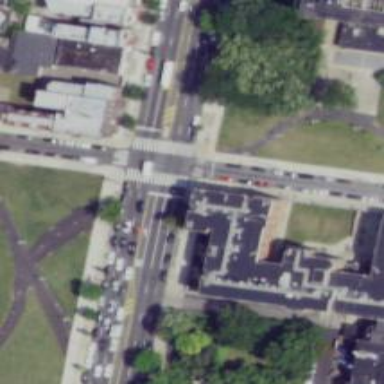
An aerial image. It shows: Footway crossing with marked asphalt surface.